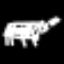
Label: bed